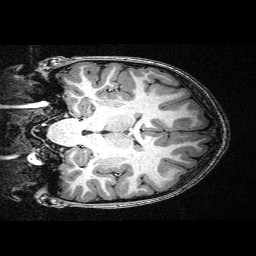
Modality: T1w
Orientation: coronal
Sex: female
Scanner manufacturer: siemens
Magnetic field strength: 3 T
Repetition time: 2.3 s
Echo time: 0.00336 s